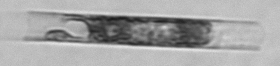
Label: Rhizosolenia